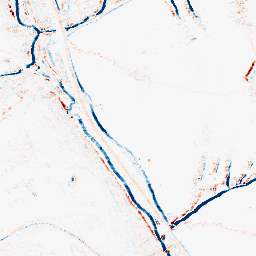
Category: morphological
Decomposition family: morphological_rect
Decomposition parameters: operation: average
width: 5
height: 3
Upsampling method: regularized
Upsampling parameters: scale: 2
lambda_reg: 0.001
Upsampling scale: 2